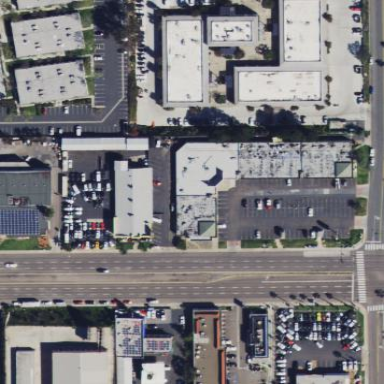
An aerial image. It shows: Commercial building.